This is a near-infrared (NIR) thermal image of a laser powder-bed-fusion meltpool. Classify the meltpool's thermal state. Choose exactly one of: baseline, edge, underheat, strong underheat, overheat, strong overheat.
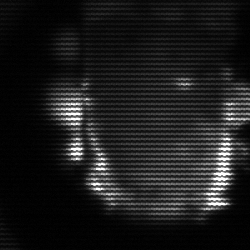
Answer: baseline